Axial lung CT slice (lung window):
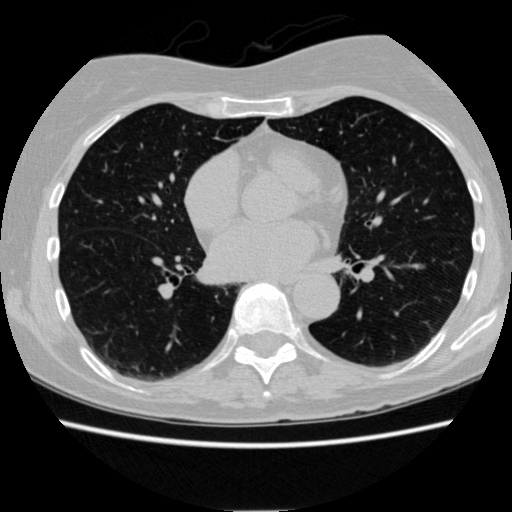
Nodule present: no